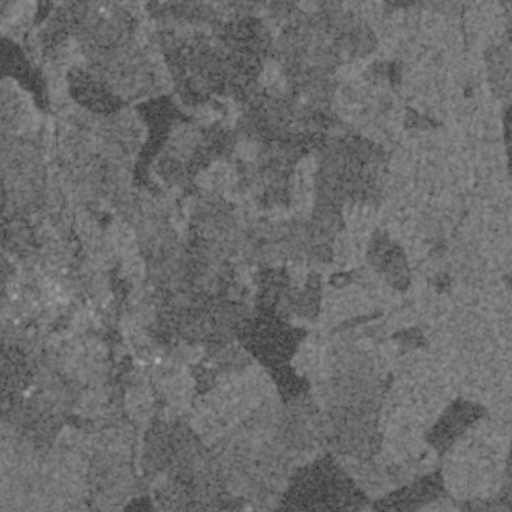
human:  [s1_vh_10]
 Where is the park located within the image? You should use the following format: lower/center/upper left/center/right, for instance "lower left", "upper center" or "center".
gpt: The park is located in the center left of the image.
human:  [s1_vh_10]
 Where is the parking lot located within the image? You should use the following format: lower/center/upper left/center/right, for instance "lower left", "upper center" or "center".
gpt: The parking lot is located in the center left of the image.
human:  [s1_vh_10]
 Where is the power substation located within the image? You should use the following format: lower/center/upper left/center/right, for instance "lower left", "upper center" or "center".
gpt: The power substation is located in the upper left of the image.
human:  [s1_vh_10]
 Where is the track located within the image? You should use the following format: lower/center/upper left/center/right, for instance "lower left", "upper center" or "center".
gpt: The track is located in the upper left of the image.
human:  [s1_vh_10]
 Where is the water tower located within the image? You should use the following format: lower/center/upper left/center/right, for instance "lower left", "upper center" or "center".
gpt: The water tower is located in the center left of the image.
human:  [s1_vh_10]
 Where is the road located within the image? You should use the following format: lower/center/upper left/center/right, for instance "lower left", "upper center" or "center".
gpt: There is no road in the image.

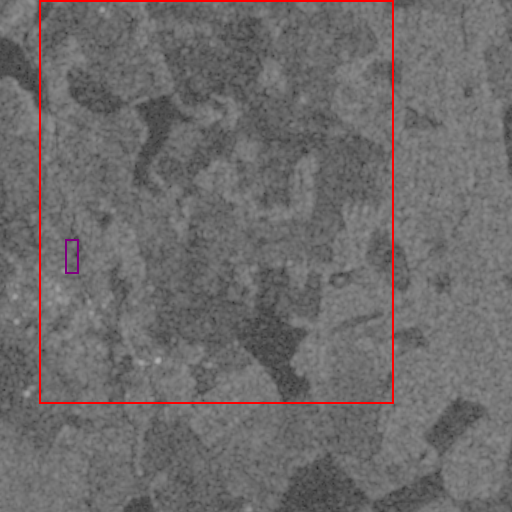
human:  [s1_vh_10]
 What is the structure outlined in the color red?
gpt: The structure outlined in red is a crop field.
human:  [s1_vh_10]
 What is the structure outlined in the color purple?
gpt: The structure outlined in purple is a park.
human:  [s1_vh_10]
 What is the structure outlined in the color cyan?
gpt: There is no cyan outline.